Question: I have a swing application. when i close my application. It goes to tray menu and a popup message comes that my app is running in tray menu. Menu on:
-
I want the same effect as it is working on windows.
How can I change it? Or is there some other way to get the same effect?
Or is there any other way to display message to user, like Skype notification bar. etc.?
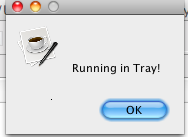
Answer: As i remember this default tray popup message behavior and there is no good way to change it. You could create your own notification, but it will be hard to determine where is tray icon positioned on the screen. I tried it some long time ago and just abandoned tray-notifications due to these problems.
The only good option (as i think) is to determine where on the screen is system toolbar positioned and show your custom notifications (based on JDialog or JWindow with alwaysOnTop mark) in some of the corners near it.